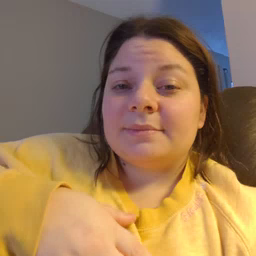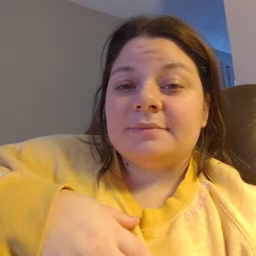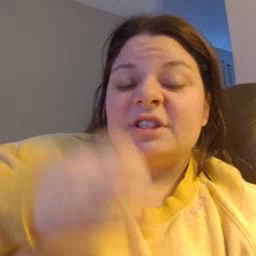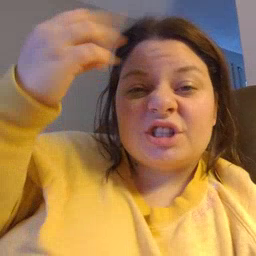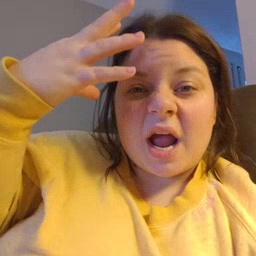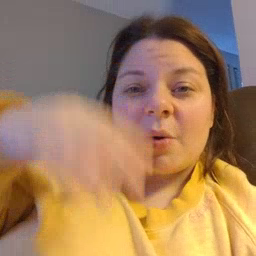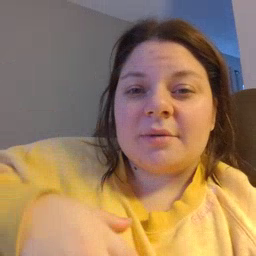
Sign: shower